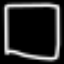
Label: square